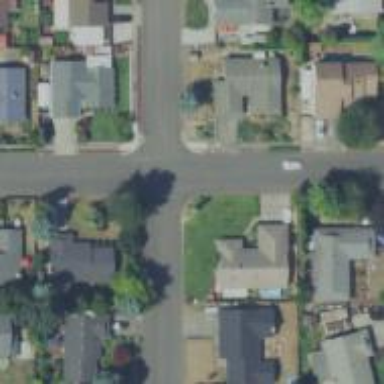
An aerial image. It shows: Residential road with sidewalk on the left.